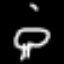
Label: mushroom